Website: crate-barrel
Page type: customer-info-address
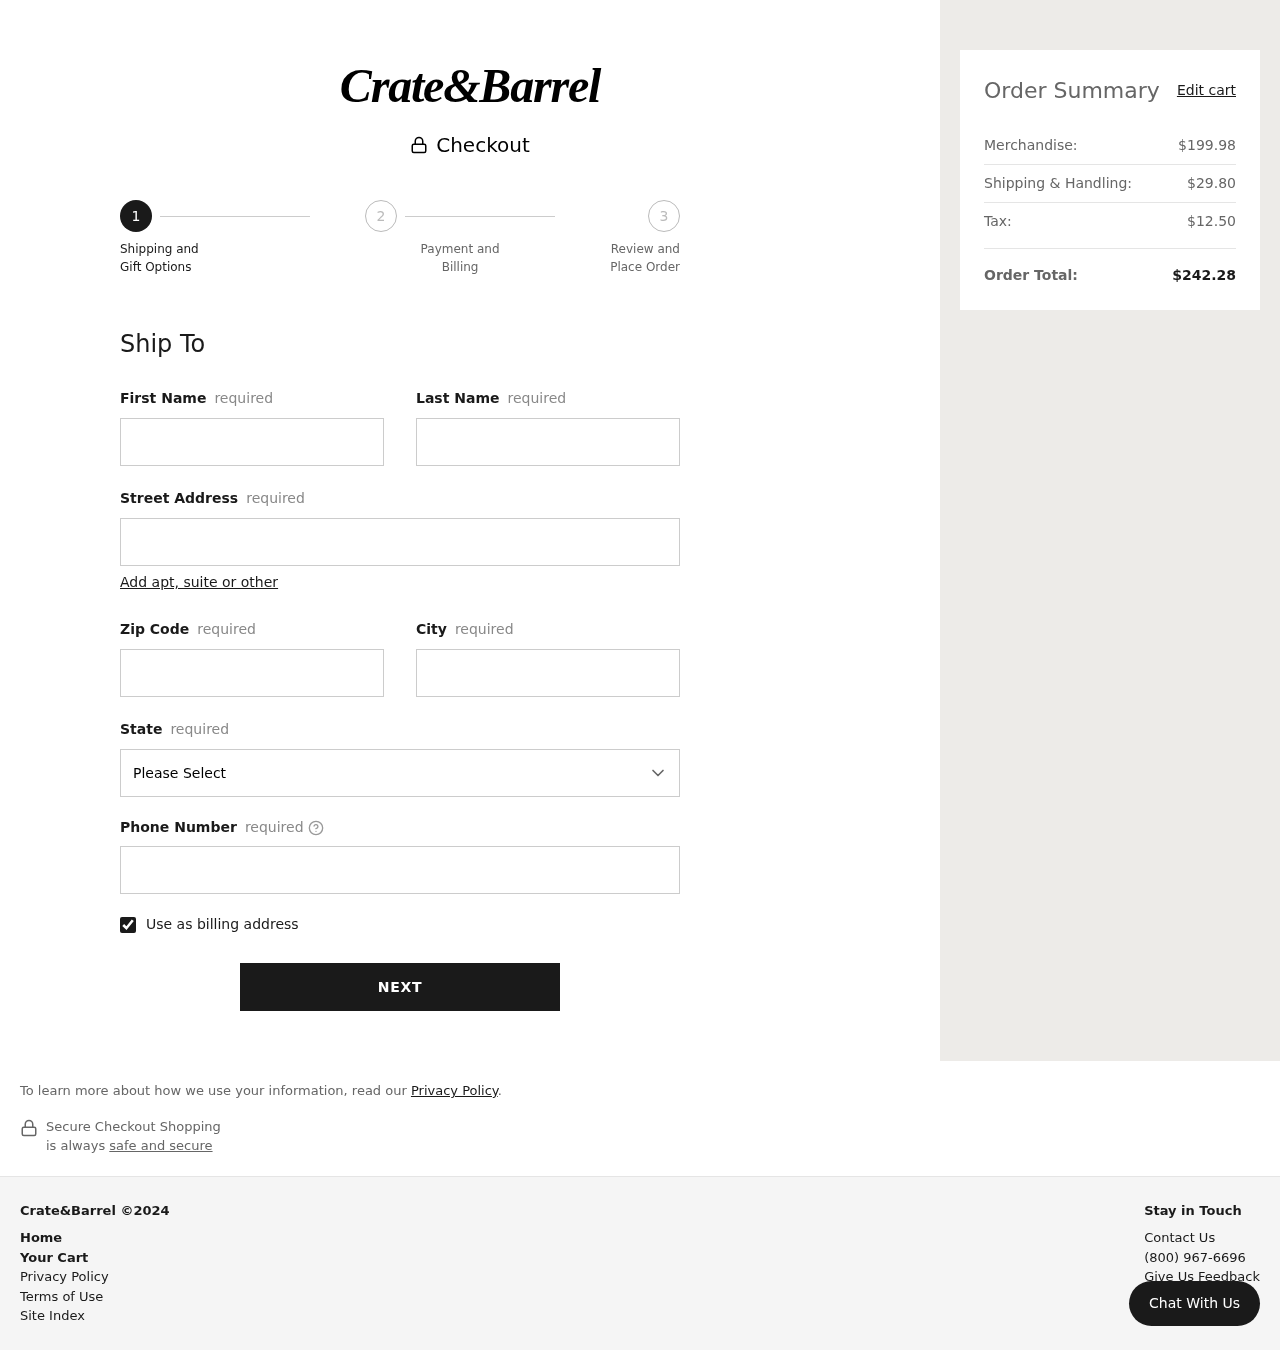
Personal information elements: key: PII_CITY
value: North Stephanieview
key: PII_FIRSTNAME
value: Jordan
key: PII_LASTNAME
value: Larson
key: PII_PHONE
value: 3292065630
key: PII_POSTCODE
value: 17062
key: PII_STATE
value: South Dakota
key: PII_STREET
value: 920 Carolyn Keys Suite 819
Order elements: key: ORDER_SUBTOTAL
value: $199.98
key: ORDER_SHIPPING_COST
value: $29.80
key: ORDER_TAX
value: $12.50
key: ORDER_TOTAL
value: $242.28